Aerial crown-view tile of a tropical tree (Barro Colorado Island, Panama), acquired 20240716:
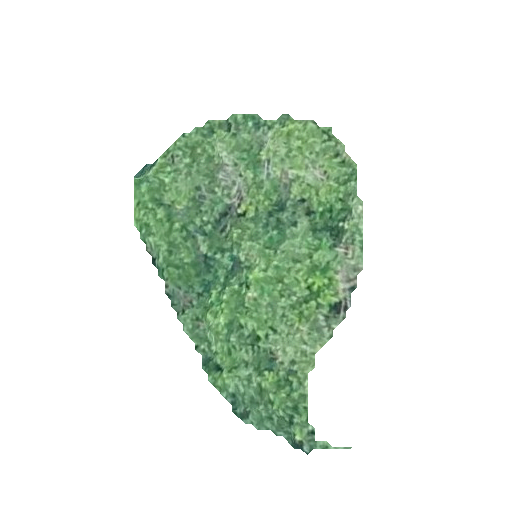
Species: Anacardium excelsum
GBIF accepted scientific name: Anacardium excelsum
Crown area: 80.351 m²